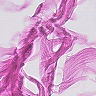
Metastatic tissue present: no